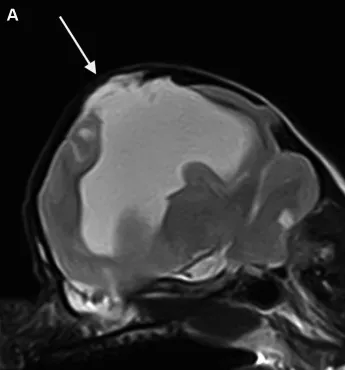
Parasagittal T2-weighted.
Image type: radiology (mri)